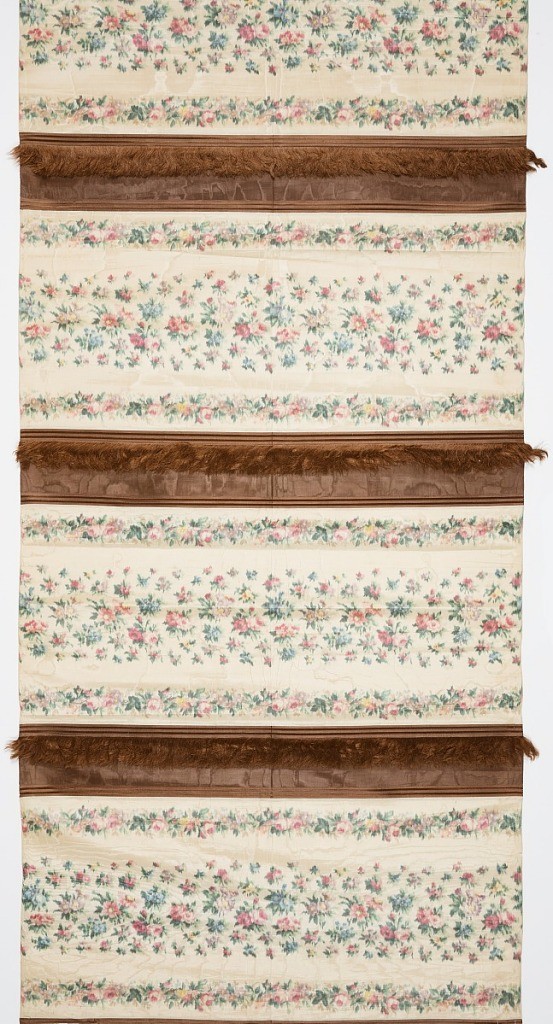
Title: Textile
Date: ca. 1855
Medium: silk Technique: warp printed and moired
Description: Alternating stripes of ivory and brown faille with moire finish. The wide ivory bands have warp-printed flowers in soft blue, yellow and pink. The narrower brown bands contain a warp fringe.